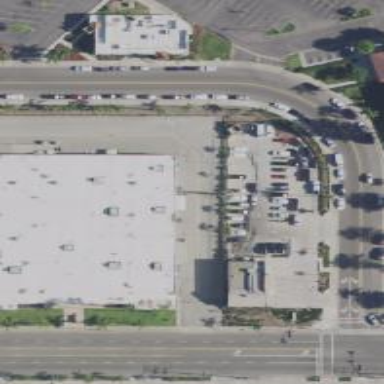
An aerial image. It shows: Retail building.